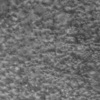
Label: not_dusty